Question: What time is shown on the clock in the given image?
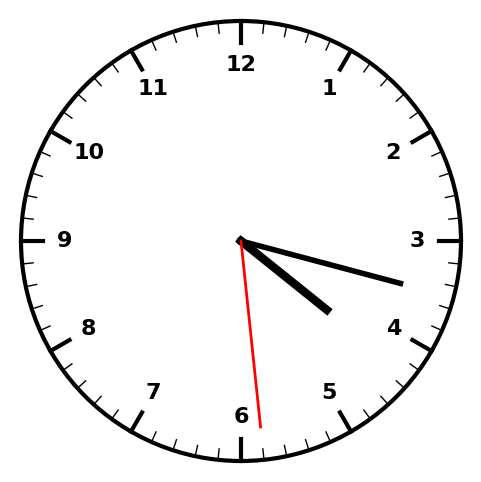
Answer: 04:17:29